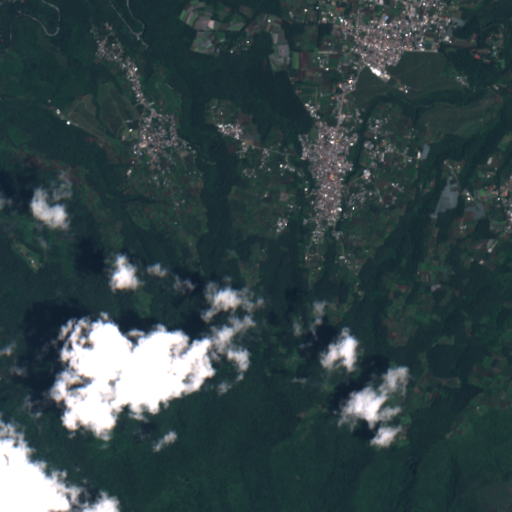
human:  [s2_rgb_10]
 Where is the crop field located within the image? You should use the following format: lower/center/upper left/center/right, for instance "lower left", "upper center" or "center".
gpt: The crop field is located in the upper left of the image.
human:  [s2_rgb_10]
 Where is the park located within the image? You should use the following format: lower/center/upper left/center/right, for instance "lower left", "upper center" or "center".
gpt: The park is located in the upper right of the image.
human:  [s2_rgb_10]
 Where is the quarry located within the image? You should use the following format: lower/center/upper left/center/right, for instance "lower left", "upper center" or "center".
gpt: There is no quarry in the image.